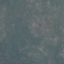
Land use / land cover: HerbaceousVegetation